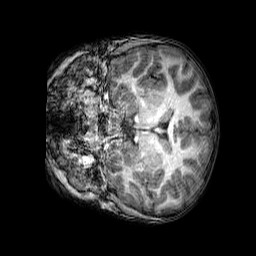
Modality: T1w
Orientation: coronal
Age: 6
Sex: female
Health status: healthy